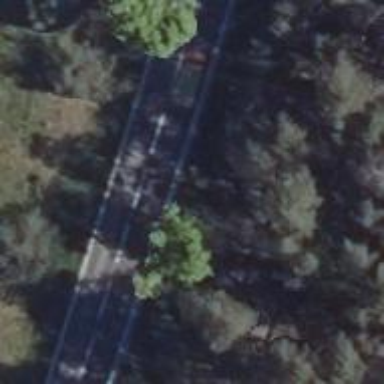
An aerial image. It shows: Secondary road with asphalt surface and lane markings.